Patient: sex F, age 69
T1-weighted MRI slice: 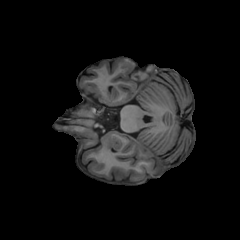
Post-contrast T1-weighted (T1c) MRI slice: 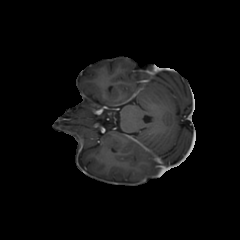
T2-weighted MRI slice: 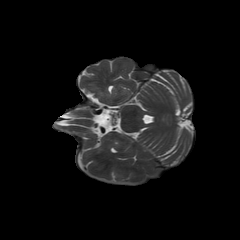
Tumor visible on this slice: no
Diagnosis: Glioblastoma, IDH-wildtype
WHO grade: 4